Field crop: maize
Growth stage: 2
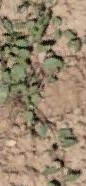
Species: convolvulus